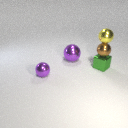
small green metal cube below small brown metal sphere